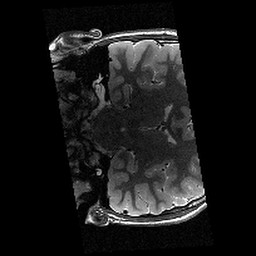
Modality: T2w
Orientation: coronal
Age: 13
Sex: male
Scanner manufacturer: siemens
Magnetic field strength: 3 T
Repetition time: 8.46 s
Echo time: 0.067 s